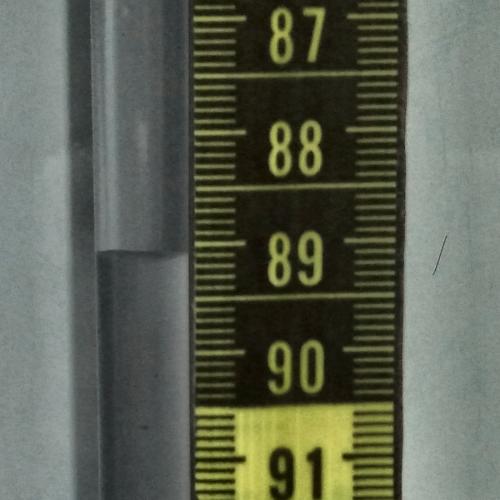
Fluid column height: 89.1 cm